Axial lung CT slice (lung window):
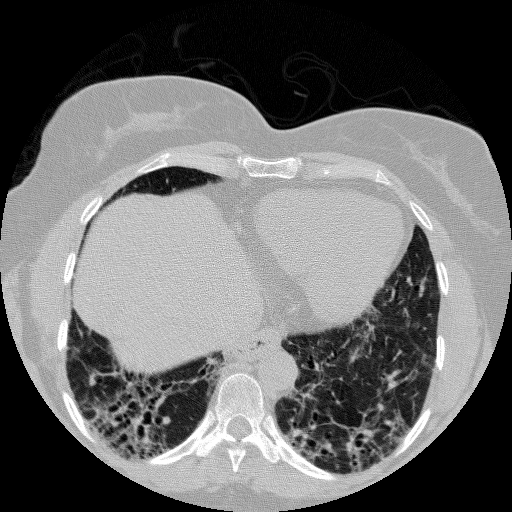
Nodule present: no